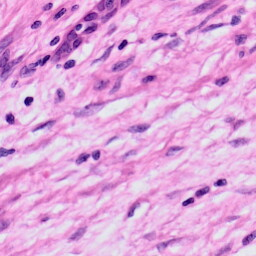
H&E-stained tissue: Skin